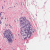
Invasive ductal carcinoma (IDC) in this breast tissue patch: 0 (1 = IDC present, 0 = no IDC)